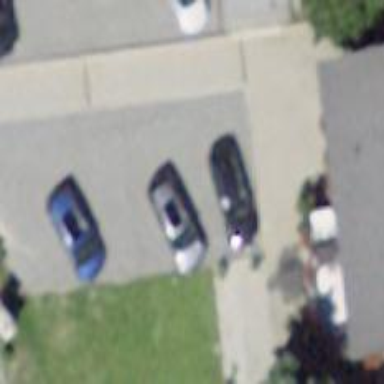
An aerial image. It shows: Parking area with surface.